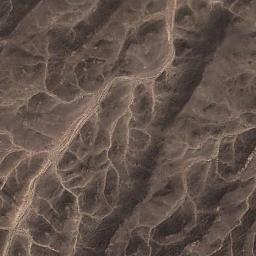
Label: mountain